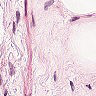
Metastatic tissue present: no